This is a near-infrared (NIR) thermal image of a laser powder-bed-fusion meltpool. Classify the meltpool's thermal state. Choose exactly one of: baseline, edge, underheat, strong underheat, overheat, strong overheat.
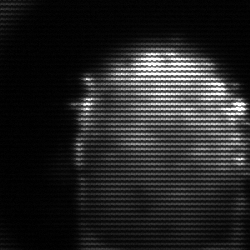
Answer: baseline